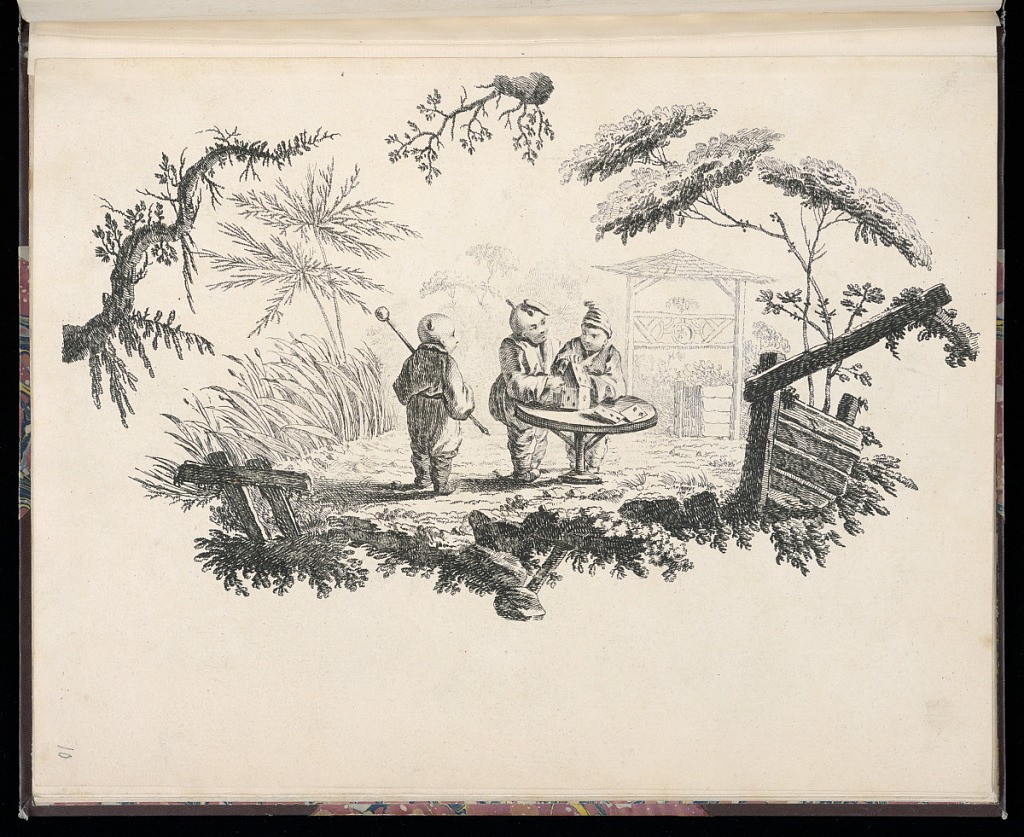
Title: Children Building a House of Cards
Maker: Jean-Baptiste Pillement, French, 1728–1808
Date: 1759
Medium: Etching on laid paper
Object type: Print
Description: Print from a series of fourteen chinoiserie vignettes, depicting children playing a variety of games in different landscapes. Three children playing together, two standing at a table, building a house of cards from a set of playing cards. A third child, shown from the back, looks towards the others while holding a stick. The children stand in a landscape with reeds, trees, foliage, rocks and a roofed garden arbor in the background, the scene is framed by branches, foliage, rocks and wooden boards.